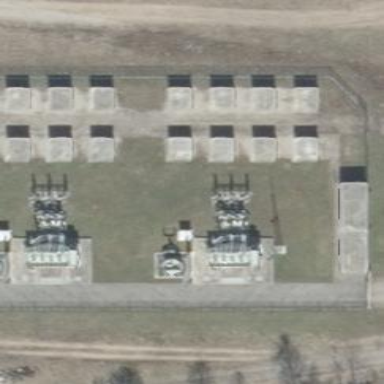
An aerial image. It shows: Outdoor distribution substation protected by fence.